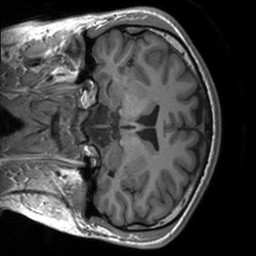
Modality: T1w
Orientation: coronal
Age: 22
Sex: male
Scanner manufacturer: siemens
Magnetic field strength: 3 T
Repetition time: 1.9 s
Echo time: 0.00226 s